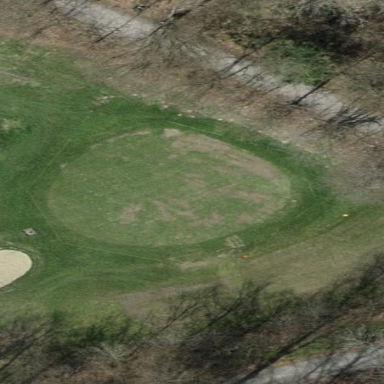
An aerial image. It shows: Picturesque green golfing area with grass land use.